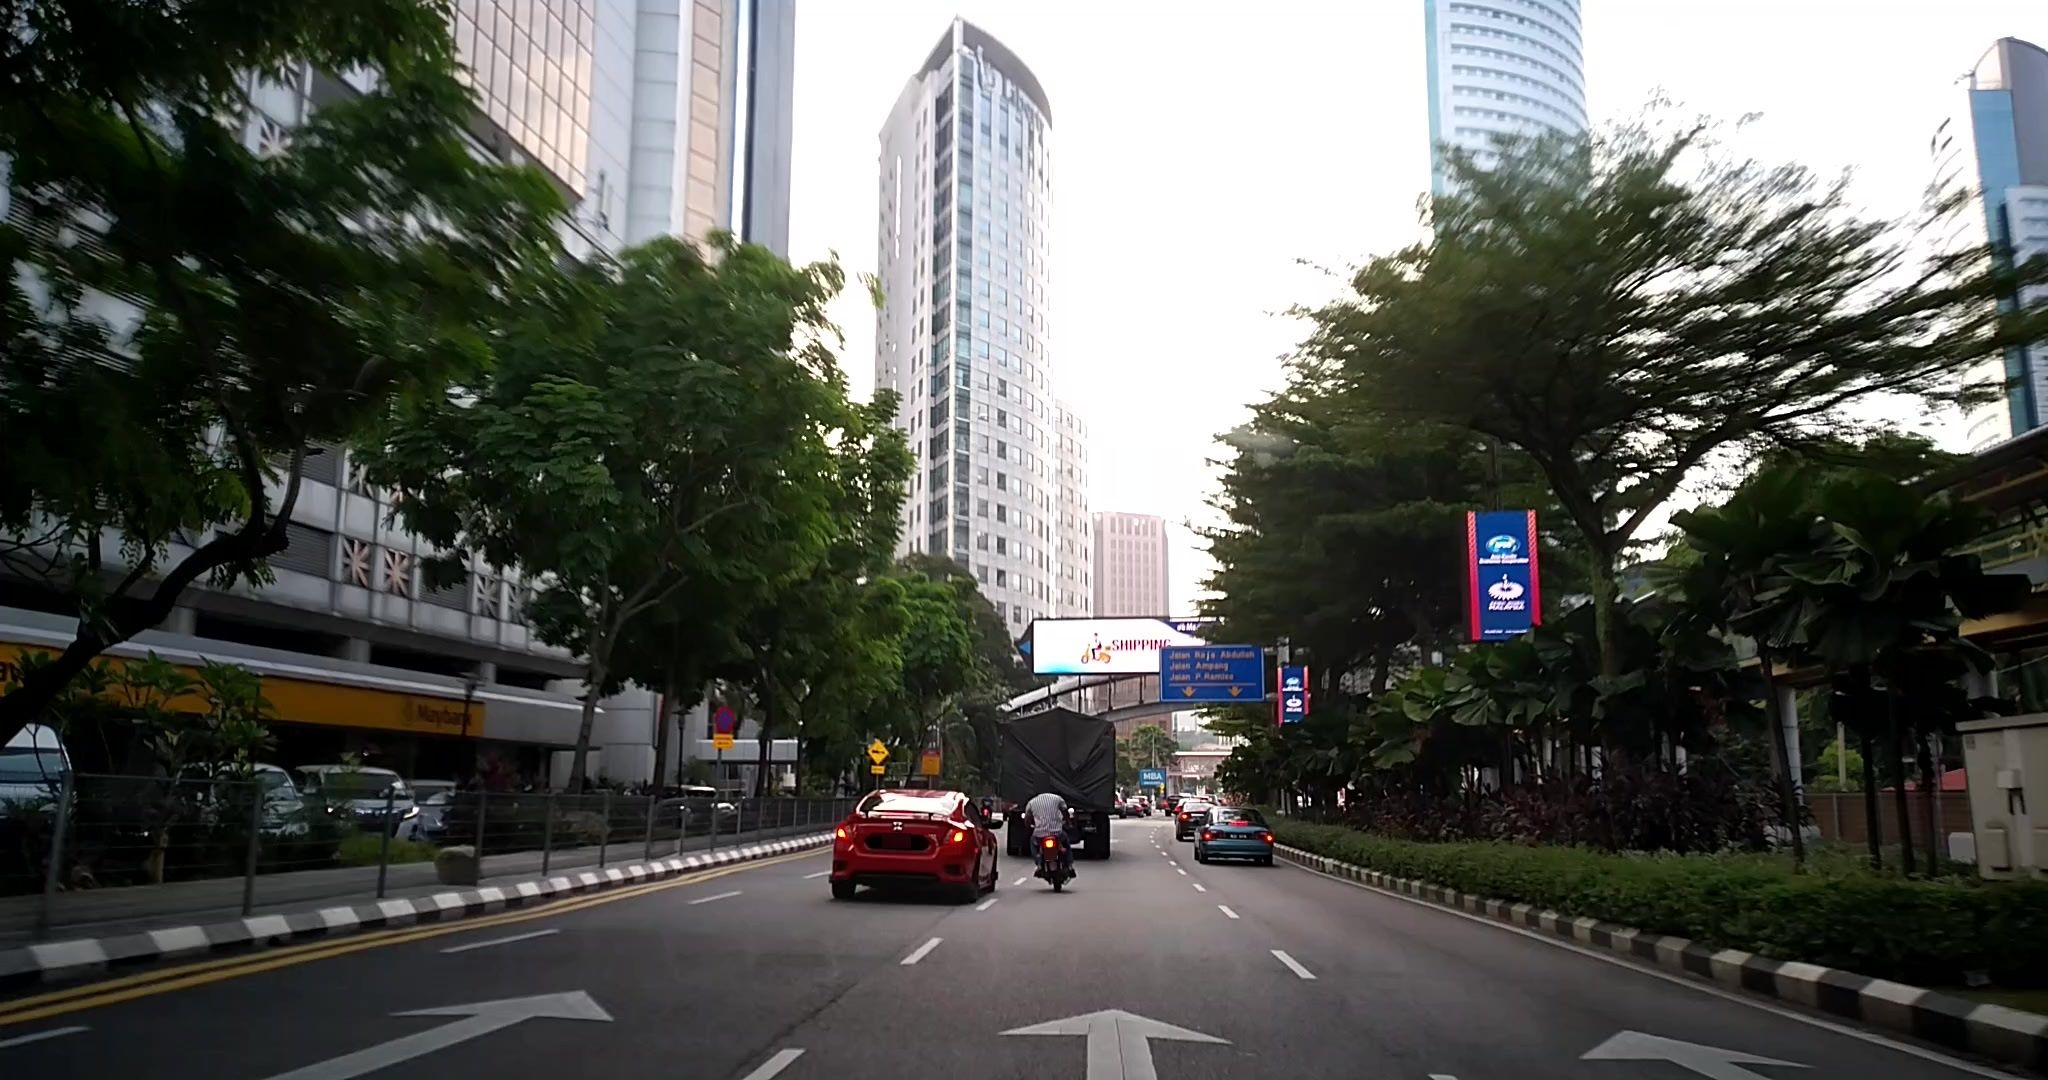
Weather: cloudy
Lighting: day
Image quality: good
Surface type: driving surface
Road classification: footway, track, steps
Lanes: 1
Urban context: urban centre
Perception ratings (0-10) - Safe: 8.09, Lively: 8.96, Beautiful: 3.66, Boring: 3.57, Depressing: 1.34, Wealthy: 7.12